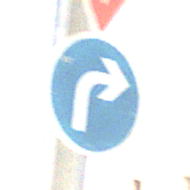
Verkehrszeichen: VorgeschriebeneFahrtrichtungRechts
Zusatzzeichen oben: VorfahrtGewaehren
Umgebung: Roofed, Suburban
Tageszeit: MorningAfternoon
Wetter: PartlyCloudy
Licht: Natural
Jahreszeit: Winter
Kontrast: LowContrast